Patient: sex F, age 29
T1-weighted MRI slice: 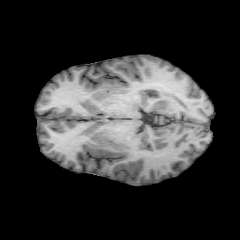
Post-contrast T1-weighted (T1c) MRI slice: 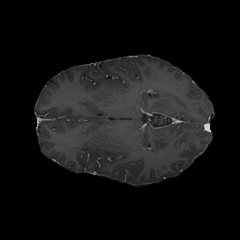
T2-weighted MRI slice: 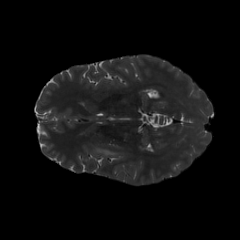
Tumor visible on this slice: yes
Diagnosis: Astrocytoma, IDH-mutant
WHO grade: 2